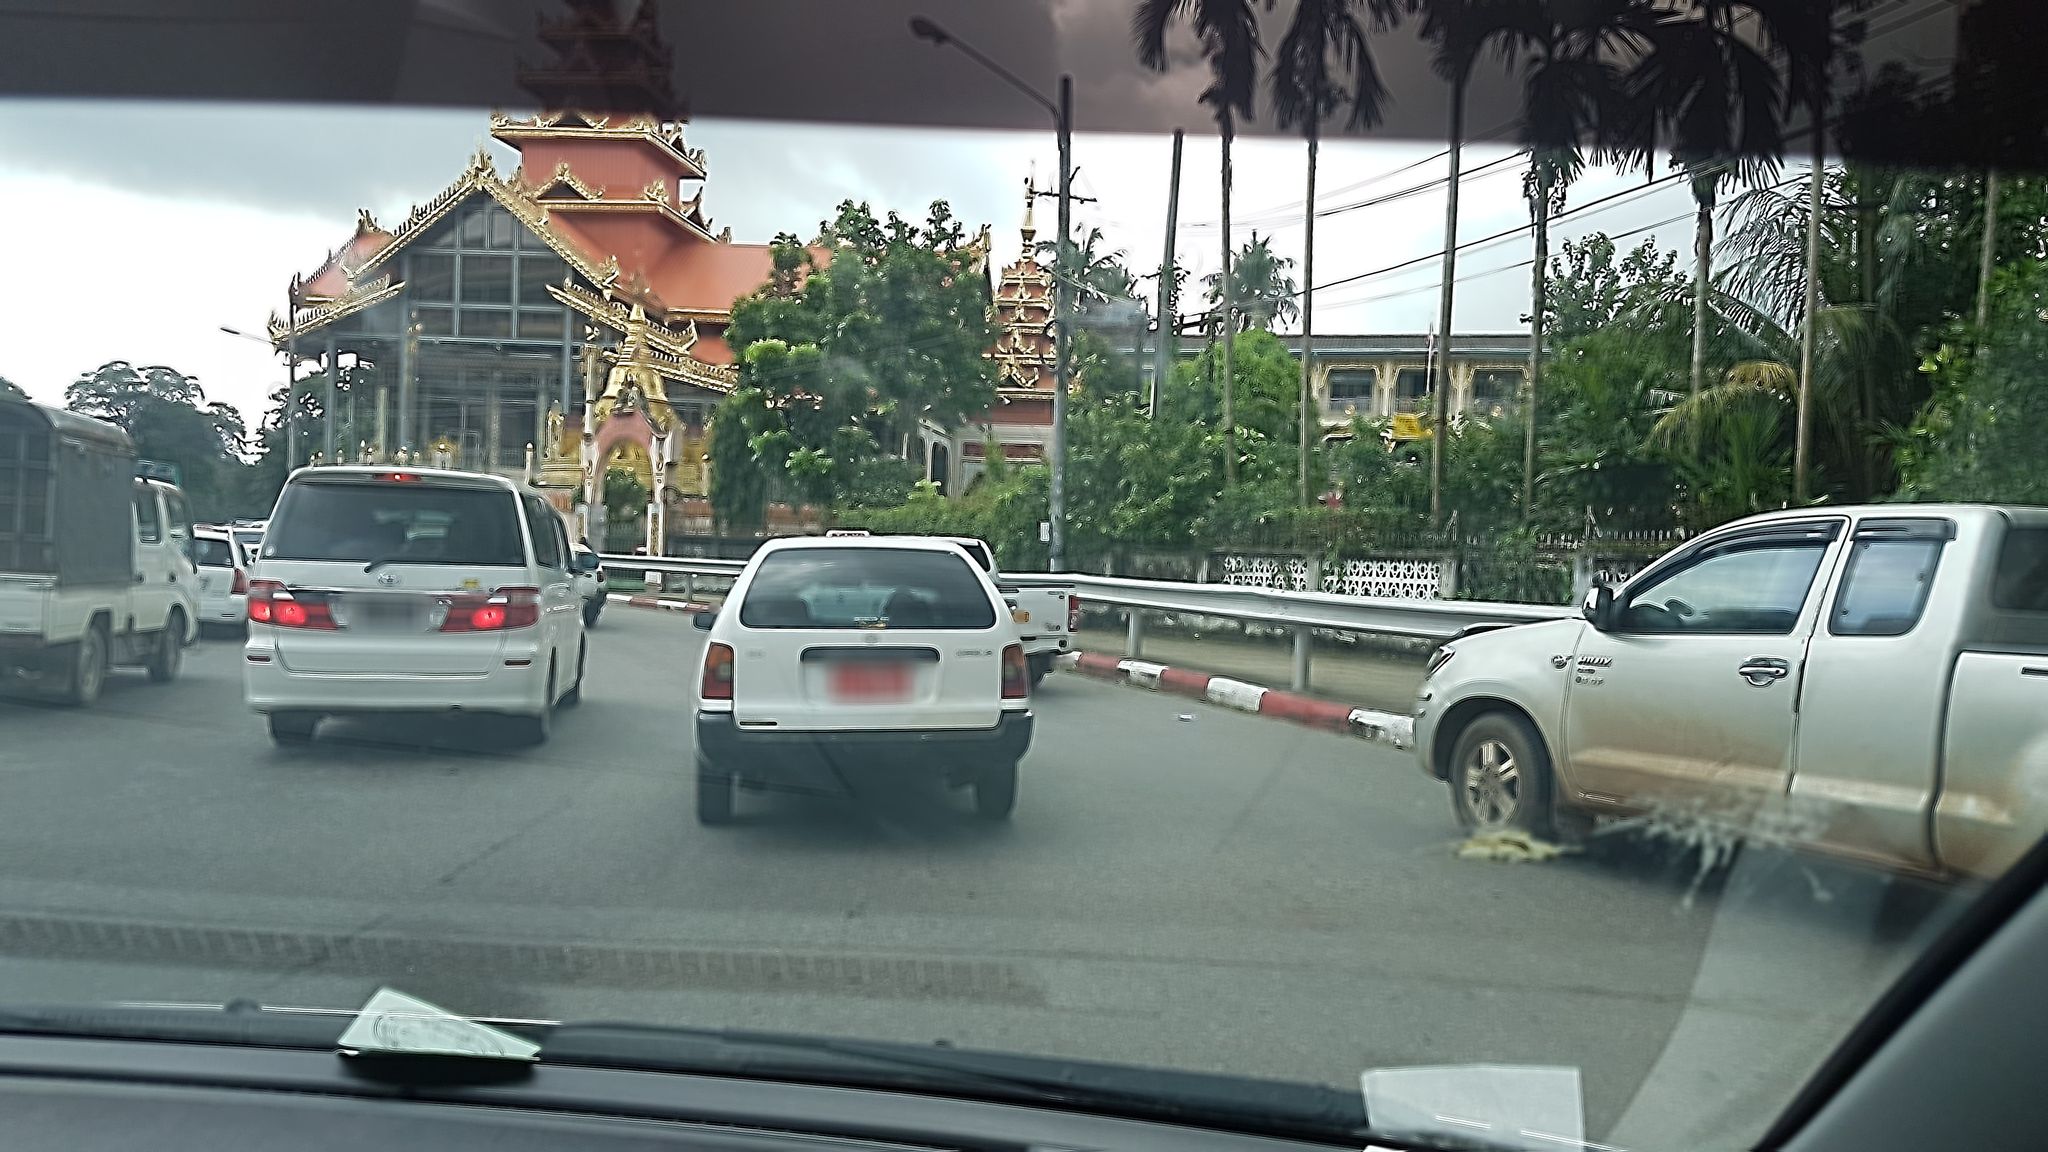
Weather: cloudy
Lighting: day
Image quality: good
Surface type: driving surface
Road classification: primary, secondary
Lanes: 3.0
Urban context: urban centre
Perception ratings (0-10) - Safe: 3.64, Lively: 8.26, Beautiful: 6.44, Boring: 8.26, Depressing: 3.84, Wealthy: 5.47